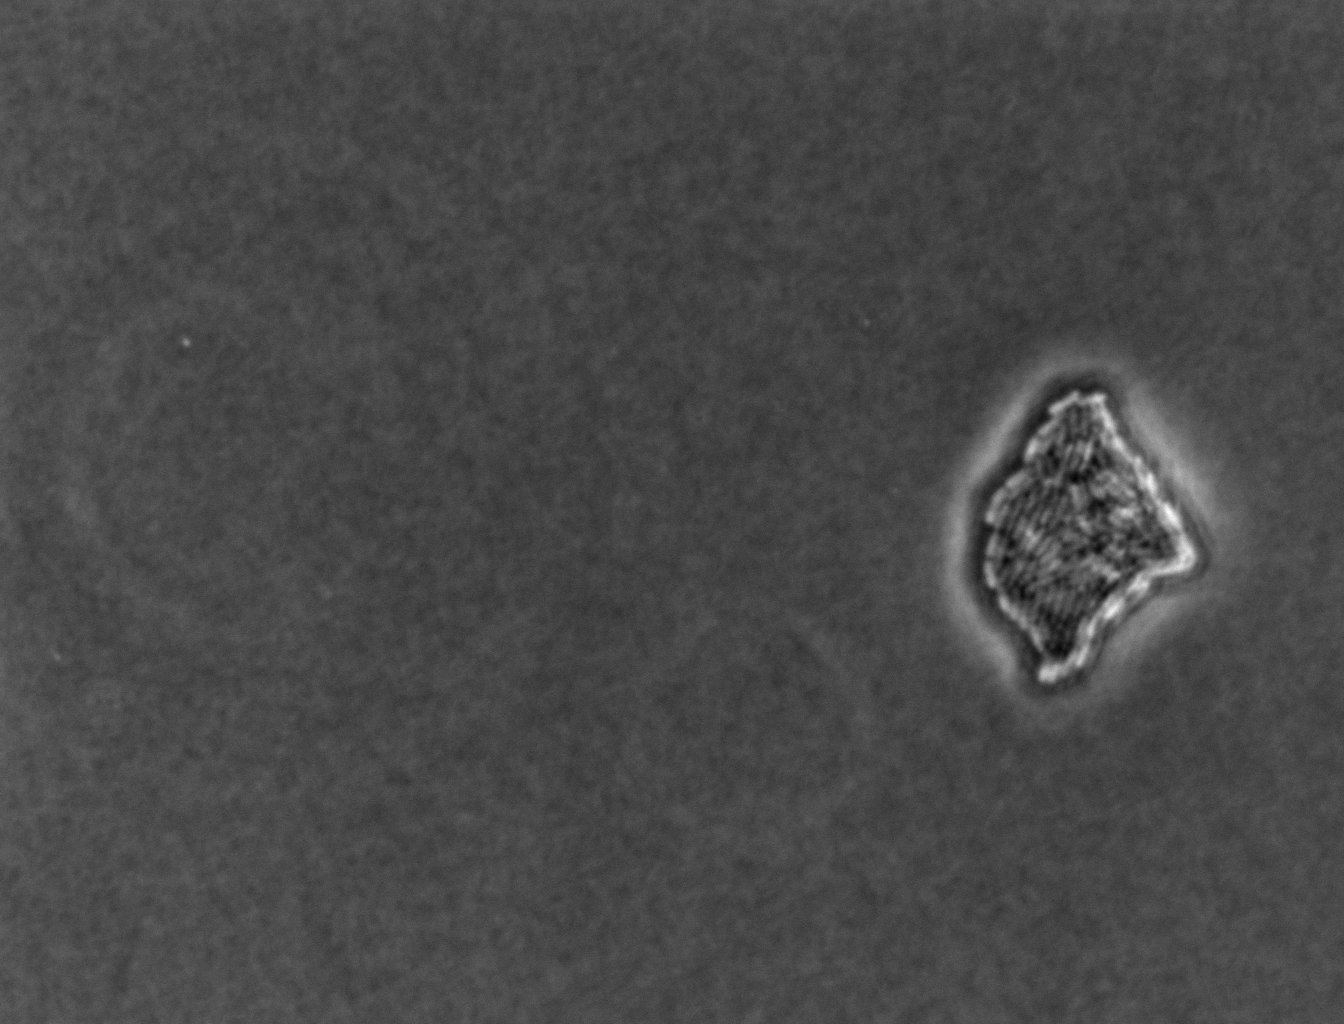
Phase contrast microscopy, 60x objective, 3 h incubation, 1.5% agar